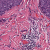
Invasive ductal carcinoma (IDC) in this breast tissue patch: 0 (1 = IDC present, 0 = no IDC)